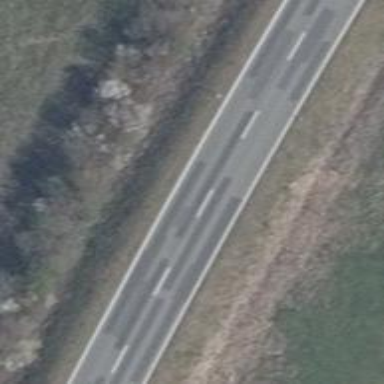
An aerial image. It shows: Secondary motorroad with asphalt surface.